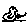
Label: bird